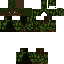
A female human skin with dark skin, wearing brown bald dressed in a blue hoodie and brown pants, featuring a closed mouth.